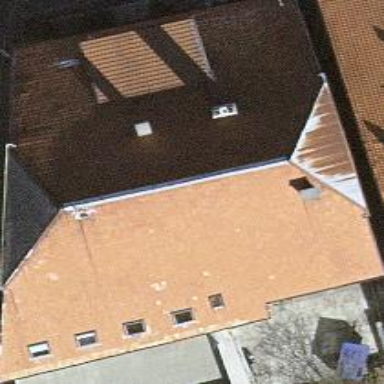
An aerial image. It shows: Building with half-hipped roof.